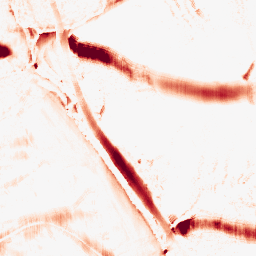
Category: morphological
Decomposition family: morphological_ellipse
Decomposition parameters: operation: opening
width: 30
height: 10
Upsampling method: sinc_hamming
Upsampling parameters: scale: 4
kernel_size: 16
Upsampling scale: 4